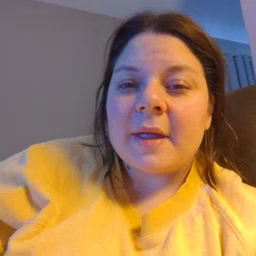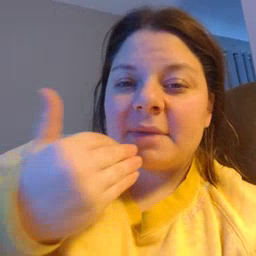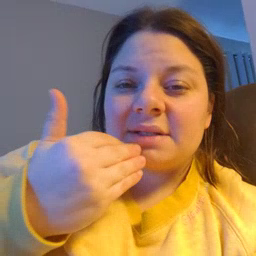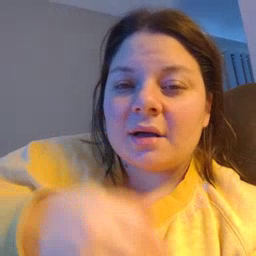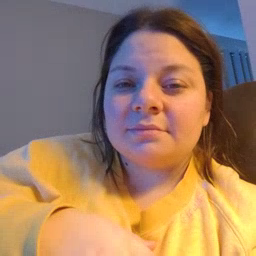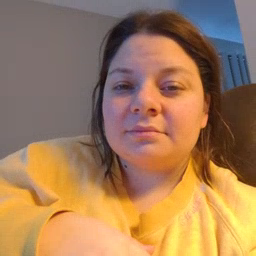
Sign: pizza